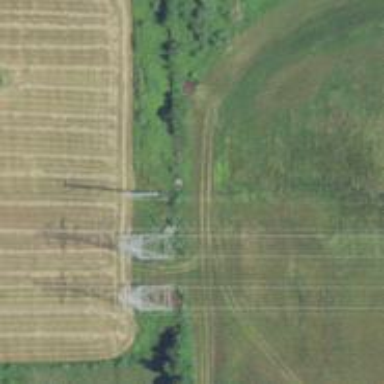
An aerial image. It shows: Power pole.